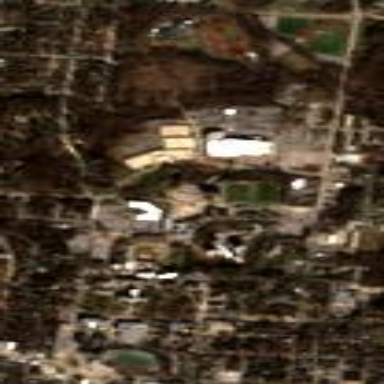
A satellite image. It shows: University.